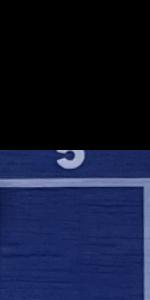
Label: Empty